Brain MRI, t2w sequence, axial 2D slice.
Patient: age 29, sex F, weight 95 kg, height 1.95 m
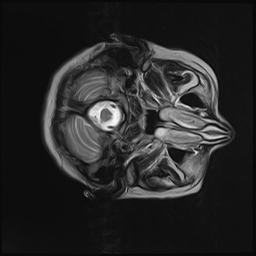